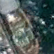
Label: Towing_vessel